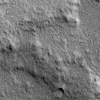
Atmospheric dust classification: not_dusty